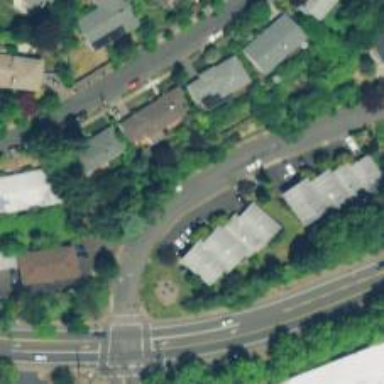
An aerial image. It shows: Residential road with asphalt surface and sidewalk on the left side.